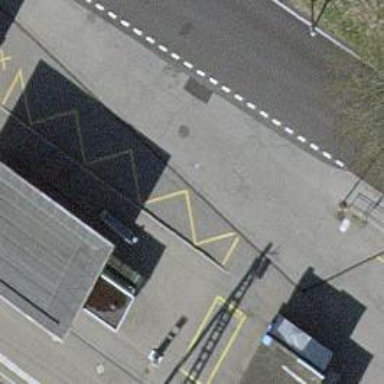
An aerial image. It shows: Bus stop with designated stop position for public transport.